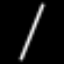
Label: palm tree